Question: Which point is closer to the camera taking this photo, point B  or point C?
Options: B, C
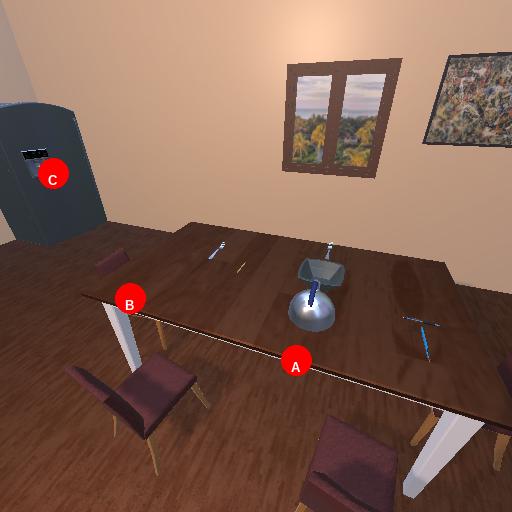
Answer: B